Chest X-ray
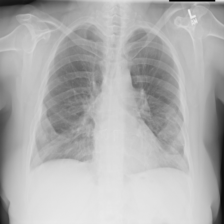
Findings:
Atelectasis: negative
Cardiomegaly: negative
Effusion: negative
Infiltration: negative
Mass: negative
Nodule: negative
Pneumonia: negative
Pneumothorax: negative
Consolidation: negative
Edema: negative
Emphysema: negative
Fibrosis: negative
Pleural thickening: negative
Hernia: negative